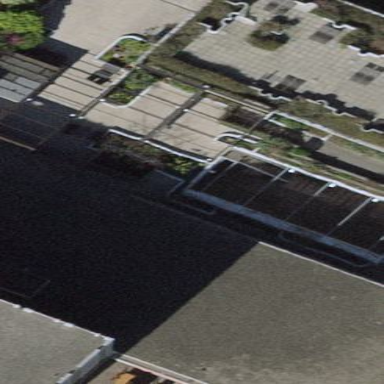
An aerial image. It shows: View of roof of building.